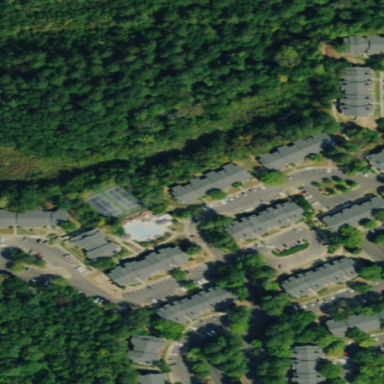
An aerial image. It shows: Residential area.